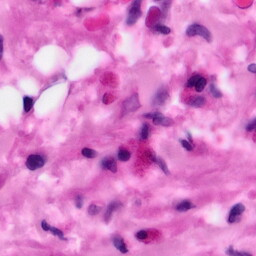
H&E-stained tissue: Pancreatic